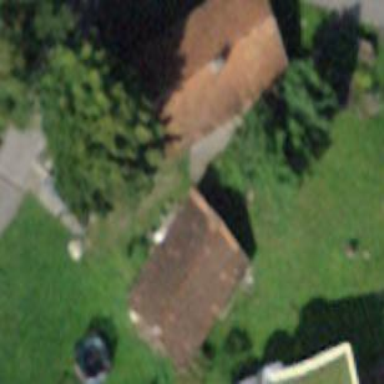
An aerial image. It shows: Rural barn.